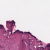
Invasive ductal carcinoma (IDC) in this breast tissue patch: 1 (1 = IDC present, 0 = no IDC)